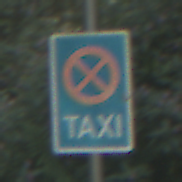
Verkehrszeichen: Taxenstand
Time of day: MorningAfternoon
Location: Outdoor (Nature)
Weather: Clear
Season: NotSpecified
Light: Natural